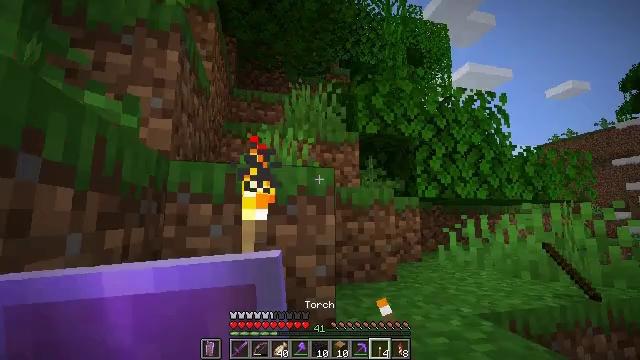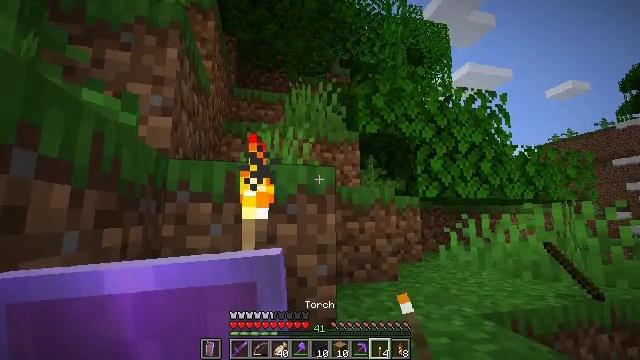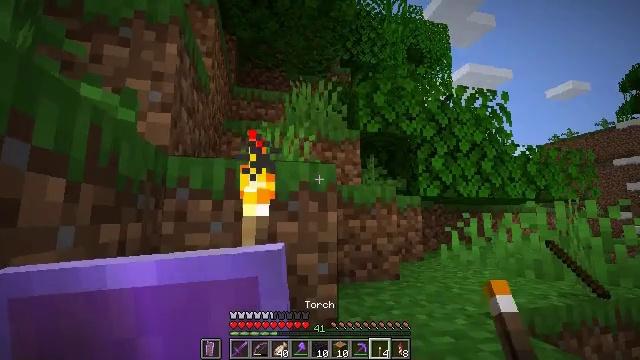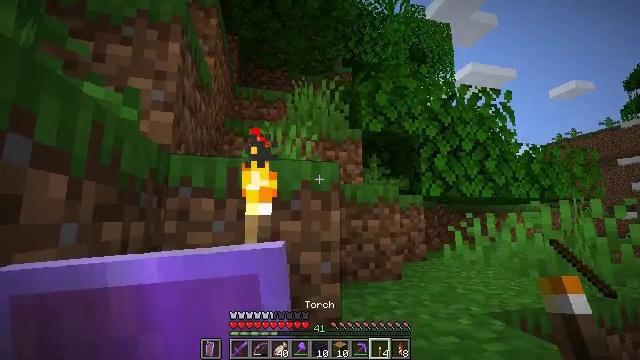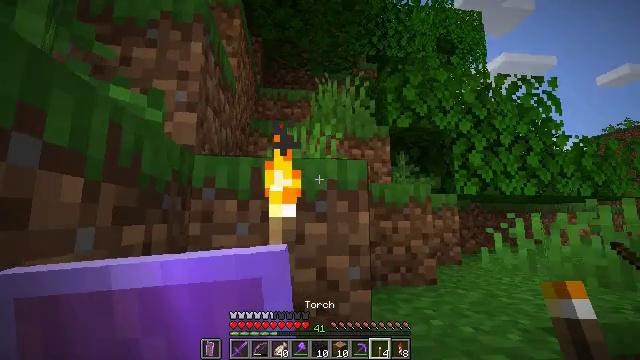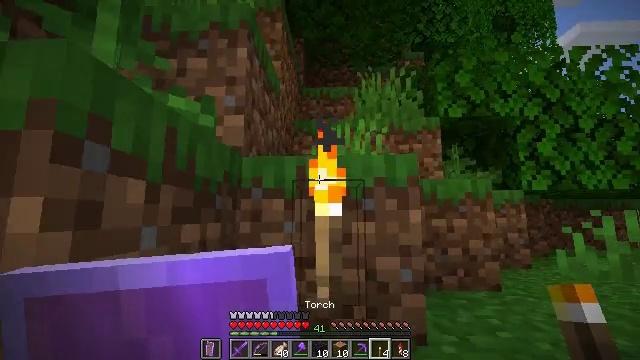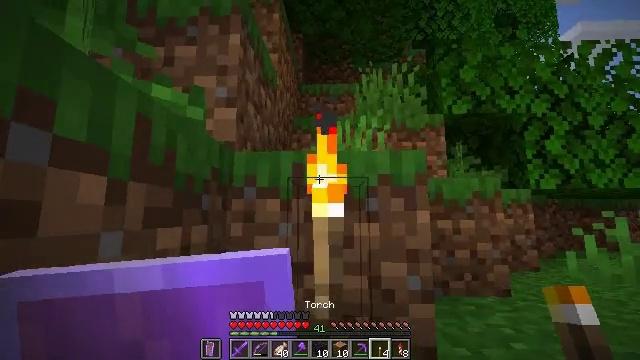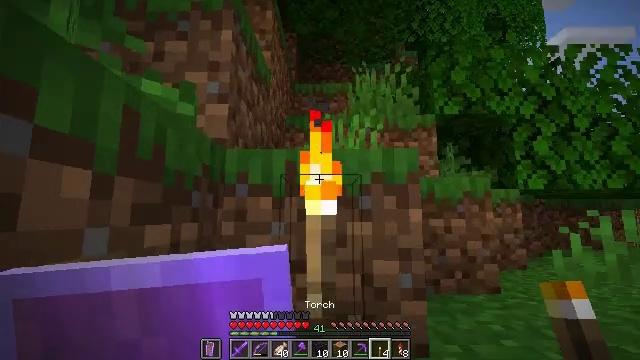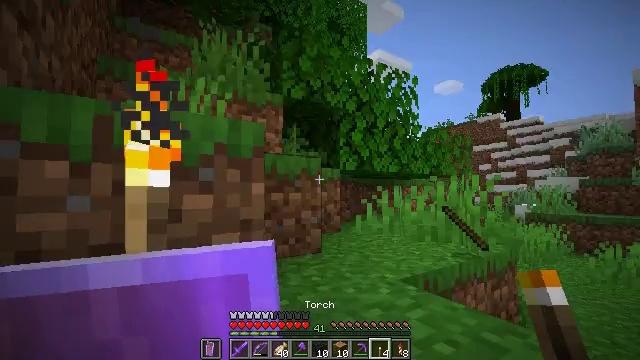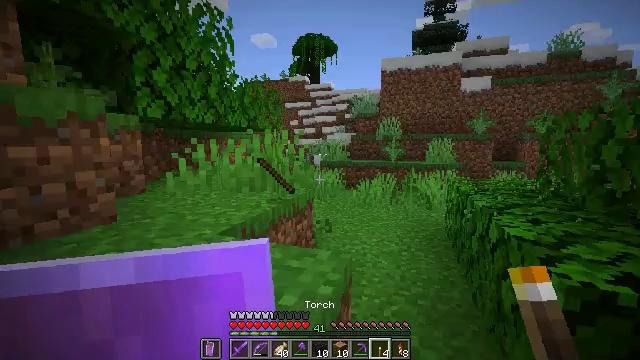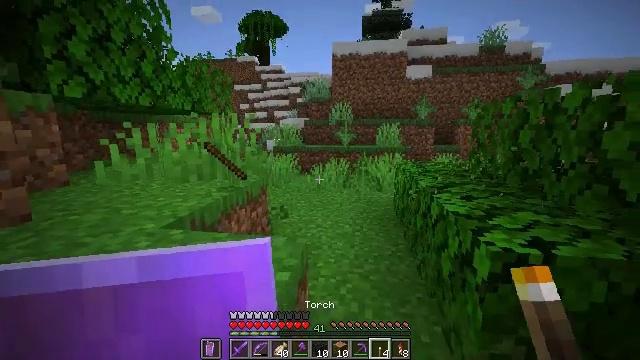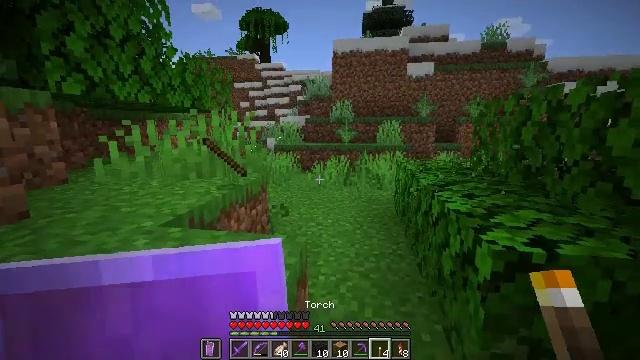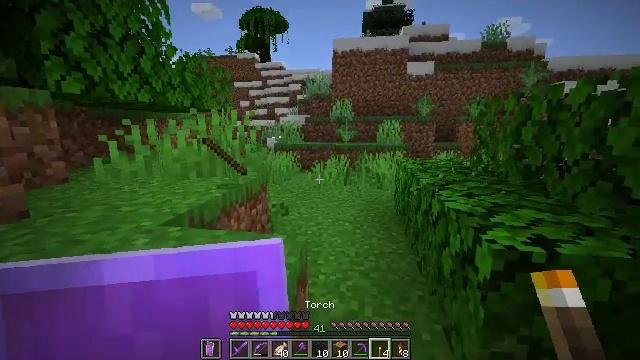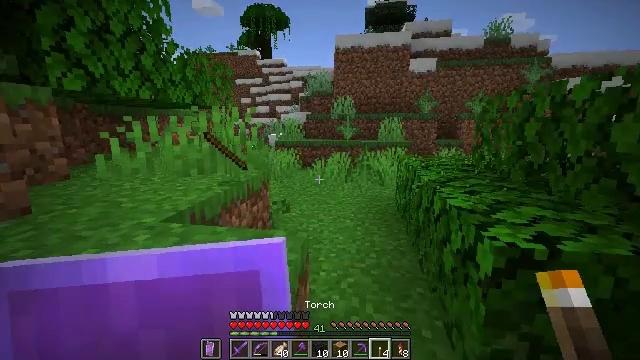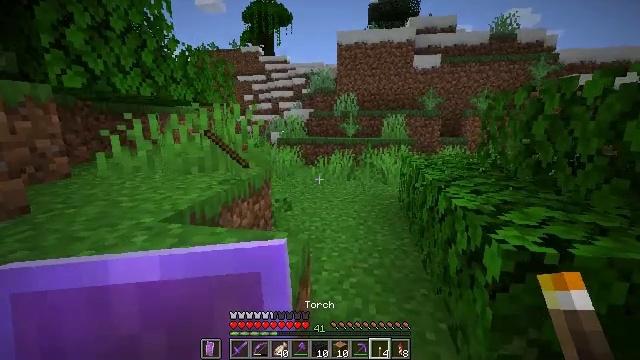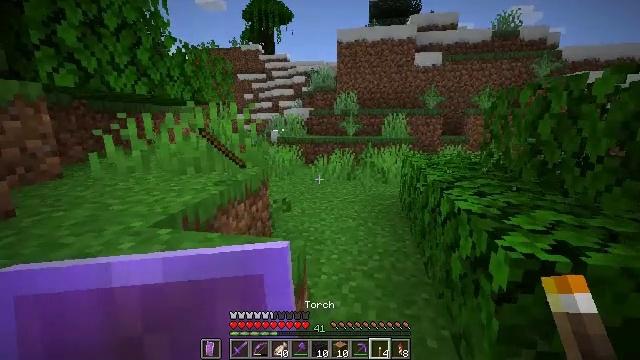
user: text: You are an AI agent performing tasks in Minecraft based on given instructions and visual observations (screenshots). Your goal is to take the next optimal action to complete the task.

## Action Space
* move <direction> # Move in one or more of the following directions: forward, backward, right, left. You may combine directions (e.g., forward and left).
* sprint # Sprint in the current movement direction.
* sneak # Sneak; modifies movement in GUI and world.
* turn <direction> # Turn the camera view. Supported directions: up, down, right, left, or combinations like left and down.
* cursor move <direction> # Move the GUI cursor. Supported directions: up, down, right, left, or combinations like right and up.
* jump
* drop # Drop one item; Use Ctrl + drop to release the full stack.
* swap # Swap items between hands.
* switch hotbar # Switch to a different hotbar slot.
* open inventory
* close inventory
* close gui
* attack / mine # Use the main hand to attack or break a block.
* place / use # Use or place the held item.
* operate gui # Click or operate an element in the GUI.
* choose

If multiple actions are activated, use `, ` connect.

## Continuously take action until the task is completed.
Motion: motion action
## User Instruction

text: Break the cocoa pod.
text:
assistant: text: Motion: no_op
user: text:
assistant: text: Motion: no_op
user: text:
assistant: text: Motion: no_op
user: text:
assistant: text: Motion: move forward, turn left
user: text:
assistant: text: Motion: move forward, turn left
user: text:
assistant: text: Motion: move forward
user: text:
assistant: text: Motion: move forward, turn right
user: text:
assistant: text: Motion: move forward, turn right and down
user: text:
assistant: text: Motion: turn right and down
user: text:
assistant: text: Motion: turn right and down
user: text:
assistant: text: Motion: no_op
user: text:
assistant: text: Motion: no_op
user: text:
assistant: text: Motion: no_op
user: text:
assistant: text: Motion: move forward
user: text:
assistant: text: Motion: move forward and move right
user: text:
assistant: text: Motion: move forward and move right, turn left
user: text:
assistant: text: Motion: move forward and move right, turn left
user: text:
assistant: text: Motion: move forward and move right, turn left
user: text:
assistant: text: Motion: move forward and move right, turn left
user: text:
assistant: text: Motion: move forward, turn left
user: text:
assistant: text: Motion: move forward, turn left and up
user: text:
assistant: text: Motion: move forward, turn left and up
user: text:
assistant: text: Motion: move forward, turn left and up
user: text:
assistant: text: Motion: move forward, turn left
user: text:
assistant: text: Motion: move forward, turn left
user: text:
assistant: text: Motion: move forward, turn left
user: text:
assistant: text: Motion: move forward
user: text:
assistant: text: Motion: move forward, turn right and down
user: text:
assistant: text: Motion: move forward and move right, turn right and down
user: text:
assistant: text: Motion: move forward and move right, turn right and down